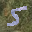
Label: 5